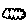
Label: cloud